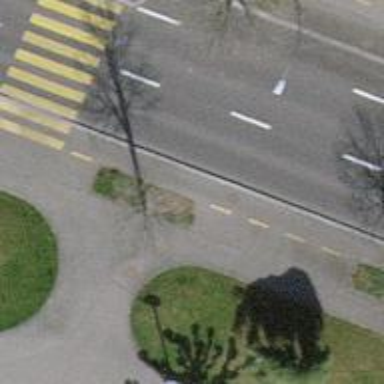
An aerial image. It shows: Avenue of trees.